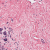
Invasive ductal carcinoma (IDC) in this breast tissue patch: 0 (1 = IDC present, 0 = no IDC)